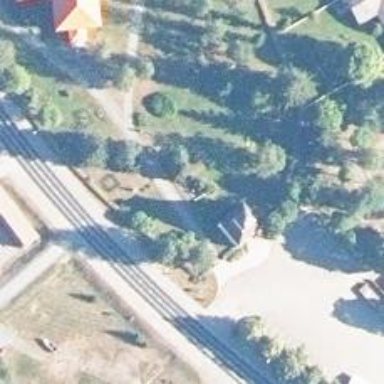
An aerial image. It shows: Historical site featuring war memorial.